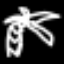
Label: palm tree